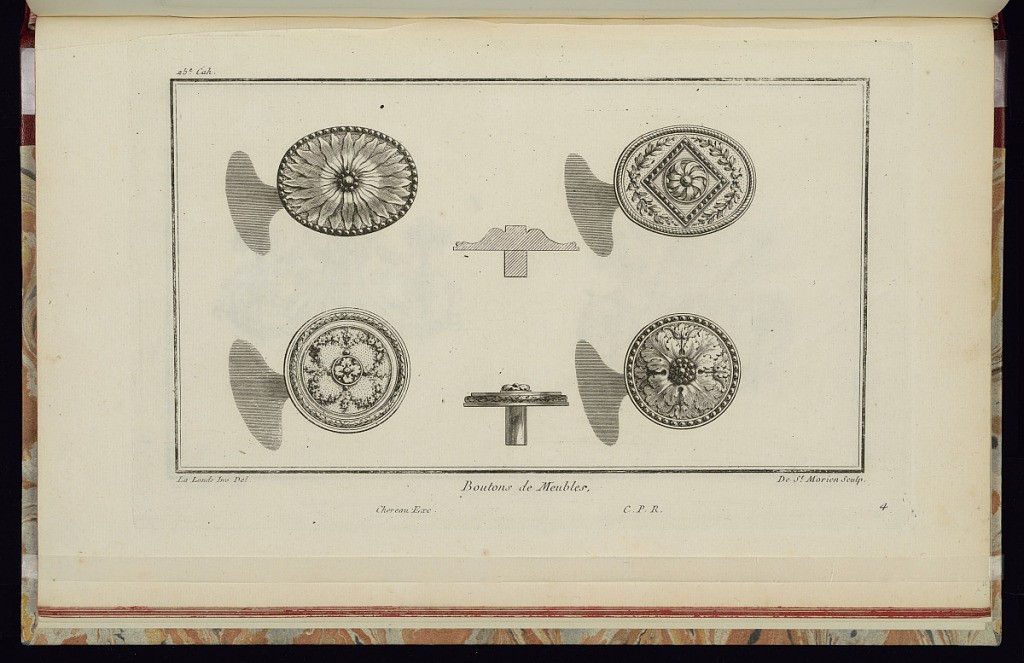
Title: Boutons de Meubles
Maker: Richard de Lalonde, French, active 1780–96
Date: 1775-1788
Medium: Etching on off-white laid paper
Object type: Print
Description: Four furniture knob designs. The knob at upper left is oval, has a border of bead course and an interior rosette. The knob on the upper right is oval, has a ribbon twist border, and a lozenge at the center with a bead course frame and a rosette within. The knob at lower left is round, has a border of bound leaf and a small central rosette surrounded by a quatrefoil of flowers. The knob at lower right is round with a border of bead course and an acanthus leaf rosette. The plate is signed and numbered.